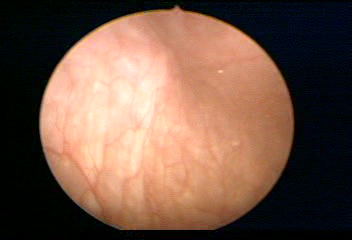
Modality: WLC
Class: Normal mucosa
Bladder cancer association: No